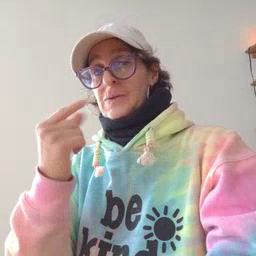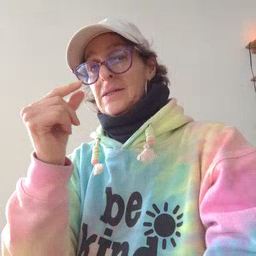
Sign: green